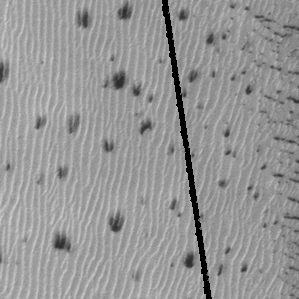
Label: frost